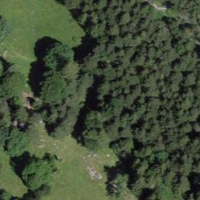
EUNIS habitat code: 44
Species observed at this site:
Astrantia major